Question: I have a NSControl subview and I want to change the drawing when the control is not on a keyWindow. The problem is that I don't see any property that reflects that state (tried 'enabled' property but that was not it).
In simple terms, can I differentiate between these two states?

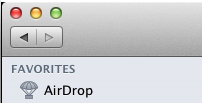
Answer: You can use NSWindow's 'keyWindow' property, and if you want to check to see if your control is the first responder for keyboard events also test '[[self window] firstResponder] == self'. I don't believe 'keyWindow' supports KVO, but there is a 'NSWindowDidBecomeKeyNotification' and 'NSWindowDidResignKeyNotification' you can listen for. For instance,
'''
- (id)initWithFrame:(NSRect)frameRect;
{
if ( self = [super initWithFrame:frameRect] )
{
[[NSNotificationCenter defaultCenter] addObserver:self selector:@selector(display) name:NSWindowDidResignKeyNotification object:nil];
[[NSNotificationCenter defaultCenter] addObserver:self selector:@selector(display) name:NSWindowDidBecomeKeyNotification object:nil];
}
return self;
}
- (void)drawRect:(NSRect)aRect;
{
if ( [[self window] isKeyWindow] )
{
// one way...
}
else
{
// another way!
}
}
- (void)dealloc;
{
[[NSNotificationCenter defaultCenter] removeObserver:self name:NSWindowDidResignKeyNotification object:nil];
[[NSNotificationCenter defaultCenter] removeObserver:self name:NSWindowDidBecomeKeyNotification object:nil];
[super dealloc];
}
'''